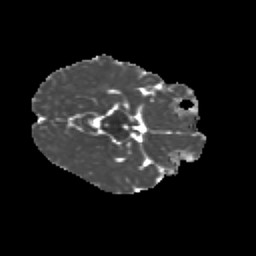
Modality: MD
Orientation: axial
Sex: male
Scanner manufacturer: siemens
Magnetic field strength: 3 T
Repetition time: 5 s
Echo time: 0.071 s